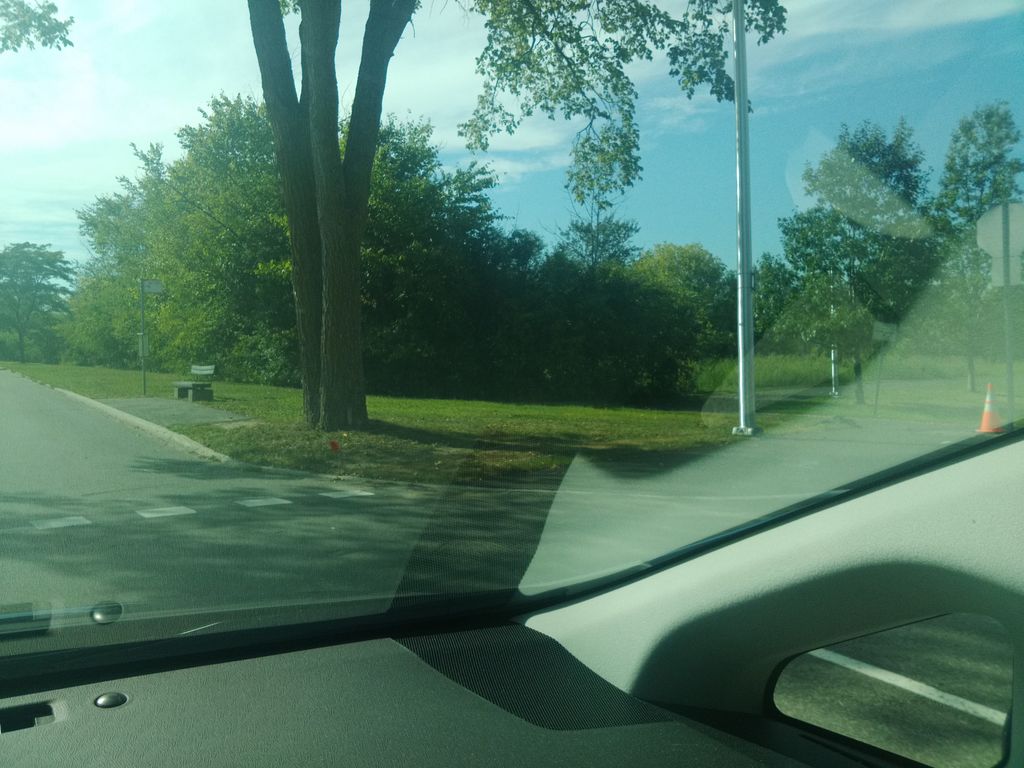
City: ottawa-gatineau